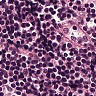
Metastatic tissue present: no